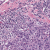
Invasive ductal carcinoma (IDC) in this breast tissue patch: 1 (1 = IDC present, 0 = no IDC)